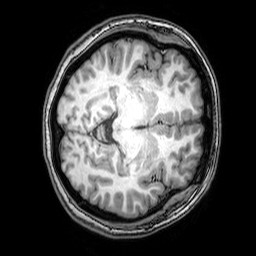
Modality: T1w
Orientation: axial
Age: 23
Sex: female
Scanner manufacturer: philips
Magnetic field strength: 3 T
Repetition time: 0.008113 s
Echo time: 0.003709 s